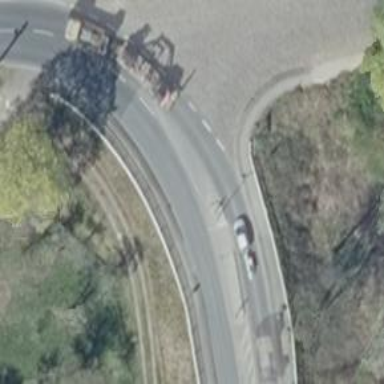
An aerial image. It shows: Primary highway with asphalt surface. Both sides of the road have sidewalks and there is cycle track on the left side.